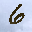
Label: 6